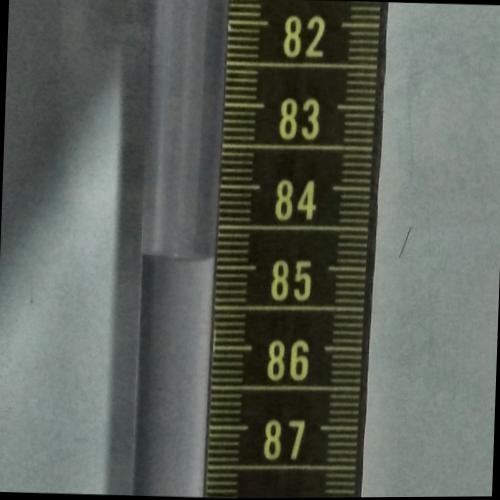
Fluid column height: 84.9 cm